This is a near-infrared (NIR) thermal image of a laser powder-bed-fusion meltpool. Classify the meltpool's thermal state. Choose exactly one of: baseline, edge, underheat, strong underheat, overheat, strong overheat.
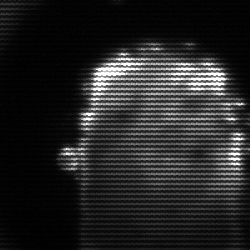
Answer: baseline